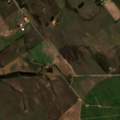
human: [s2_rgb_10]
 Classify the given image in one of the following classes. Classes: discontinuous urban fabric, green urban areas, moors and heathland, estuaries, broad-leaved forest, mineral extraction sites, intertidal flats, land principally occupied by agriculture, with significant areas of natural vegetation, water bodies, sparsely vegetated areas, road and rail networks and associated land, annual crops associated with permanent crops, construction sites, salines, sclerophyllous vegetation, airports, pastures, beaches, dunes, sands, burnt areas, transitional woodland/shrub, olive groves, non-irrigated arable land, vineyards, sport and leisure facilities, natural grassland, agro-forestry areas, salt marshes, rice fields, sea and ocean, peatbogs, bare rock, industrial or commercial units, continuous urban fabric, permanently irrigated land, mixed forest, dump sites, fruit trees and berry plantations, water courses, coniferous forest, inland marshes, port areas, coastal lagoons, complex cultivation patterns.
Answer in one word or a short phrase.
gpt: permanently irrigated land, pastures